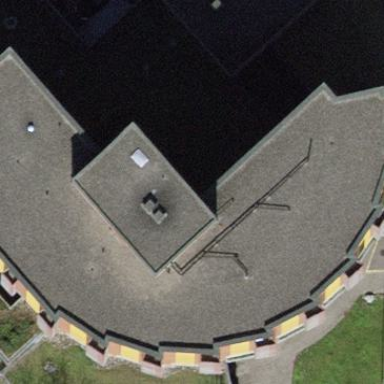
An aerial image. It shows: Building.